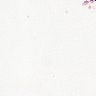
Metastatic tissue present: no